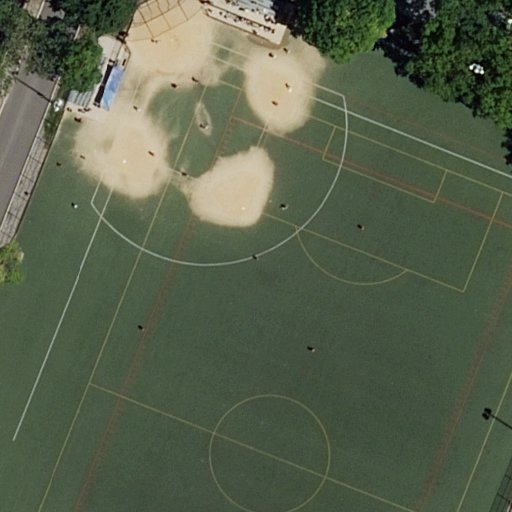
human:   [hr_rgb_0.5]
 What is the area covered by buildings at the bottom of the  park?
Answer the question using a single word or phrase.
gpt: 0m2

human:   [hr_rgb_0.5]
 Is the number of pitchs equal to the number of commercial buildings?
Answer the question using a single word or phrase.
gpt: no

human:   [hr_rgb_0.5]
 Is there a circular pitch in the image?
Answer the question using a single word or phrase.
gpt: no

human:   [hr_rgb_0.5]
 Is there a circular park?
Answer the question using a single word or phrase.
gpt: no

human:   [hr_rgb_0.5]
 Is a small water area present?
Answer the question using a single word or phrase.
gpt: no

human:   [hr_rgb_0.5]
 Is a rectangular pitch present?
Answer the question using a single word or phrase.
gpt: yes

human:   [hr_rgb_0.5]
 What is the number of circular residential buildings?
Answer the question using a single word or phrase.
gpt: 0

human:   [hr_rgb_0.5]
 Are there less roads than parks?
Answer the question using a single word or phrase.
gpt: no

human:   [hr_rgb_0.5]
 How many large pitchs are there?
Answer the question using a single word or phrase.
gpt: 2

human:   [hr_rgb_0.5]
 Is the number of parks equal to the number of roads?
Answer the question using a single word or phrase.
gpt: no

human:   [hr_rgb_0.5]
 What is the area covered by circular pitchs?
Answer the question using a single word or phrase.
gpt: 0m2

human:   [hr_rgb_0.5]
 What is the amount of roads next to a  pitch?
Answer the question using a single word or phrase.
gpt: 2

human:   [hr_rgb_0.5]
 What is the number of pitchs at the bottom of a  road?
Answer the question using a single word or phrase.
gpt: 2

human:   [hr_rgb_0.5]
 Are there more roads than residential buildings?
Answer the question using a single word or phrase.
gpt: yes

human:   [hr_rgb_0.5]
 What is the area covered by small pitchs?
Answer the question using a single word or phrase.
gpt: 0m2

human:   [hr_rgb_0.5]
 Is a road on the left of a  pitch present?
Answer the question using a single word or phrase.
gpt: yes

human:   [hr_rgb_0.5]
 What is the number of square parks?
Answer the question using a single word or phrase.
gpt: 0

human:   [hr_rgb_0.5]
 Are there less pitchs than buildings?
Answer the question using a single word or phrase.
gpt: no

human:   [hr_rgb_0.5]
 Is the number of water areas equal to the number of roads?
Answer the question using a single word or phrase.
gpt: no

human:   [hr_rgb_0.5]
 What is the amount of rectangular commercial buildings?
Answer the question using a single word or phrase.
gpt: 0

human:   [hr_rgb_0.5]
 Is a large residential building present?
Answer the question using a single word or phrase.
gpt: no

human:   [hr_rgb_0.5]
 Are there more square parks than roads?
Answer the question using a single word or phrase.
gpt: no

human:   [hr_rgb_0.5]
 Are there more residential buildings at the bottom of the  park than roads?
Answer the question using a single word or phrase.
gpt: no

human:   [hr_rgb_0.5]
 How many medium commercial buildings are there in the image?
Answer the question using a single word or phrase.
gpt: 0

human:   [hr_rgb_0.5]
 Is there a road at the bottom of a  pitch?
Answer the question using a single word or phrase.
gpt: no

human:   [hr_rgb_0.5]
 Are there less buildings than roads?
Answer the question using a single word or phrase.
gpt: yes

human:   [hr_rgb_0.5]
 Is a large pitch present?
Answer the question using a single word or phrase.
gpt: yes

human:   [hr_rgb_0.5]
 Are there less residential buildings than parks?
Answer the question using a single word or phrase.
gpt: yes

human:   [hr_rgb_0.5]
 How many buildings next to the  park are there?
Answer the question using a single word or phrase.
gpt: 0

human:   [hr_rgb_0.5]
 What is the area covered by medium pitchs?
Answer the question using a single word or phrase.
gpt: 143m2

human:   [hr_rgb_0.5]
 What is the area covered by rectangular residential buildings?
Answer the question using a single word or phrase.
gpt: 0m2

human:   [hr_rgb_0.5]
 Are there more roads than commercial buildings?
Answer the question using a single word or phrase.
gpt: yes

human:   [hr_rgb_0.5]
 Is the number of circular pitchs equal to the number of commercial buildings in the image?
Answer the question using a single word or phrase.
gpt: yes

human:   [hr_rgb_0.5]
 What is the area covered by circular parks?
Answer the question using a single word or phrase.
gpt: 0m2

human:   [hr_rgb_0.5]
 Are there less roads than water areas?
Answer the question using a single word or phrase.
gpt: no

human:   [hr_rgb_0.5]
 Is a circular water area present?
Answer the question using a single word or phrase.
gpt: no